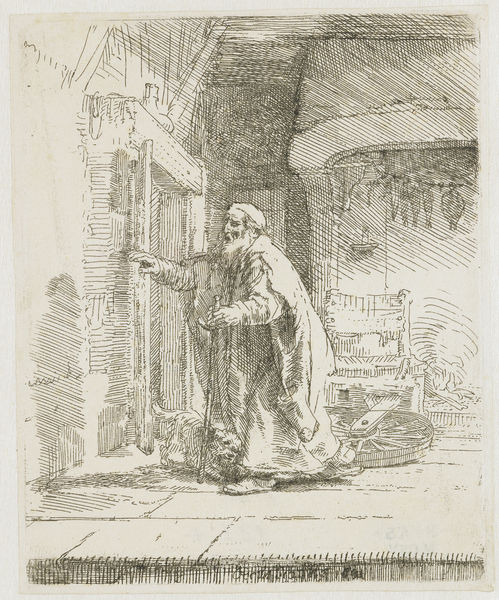
Titel: De blinde Tobias: grote plaat
Künstler: Rembrandt Harmensz. van Rijn
Standort: Amsterdam
Institution: Rijksmuseum
Schlagwörter: feuer, mann, tür, hund, gehen, sessel, kamin, stock, alter mann, rad, greis, offenes feuer, araber, spinnrad, jude, kamien, kleiner hund, pintscher, stich, feuerstelle